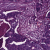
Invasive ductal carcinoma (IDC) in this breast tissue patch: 1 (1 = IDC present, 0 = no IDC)